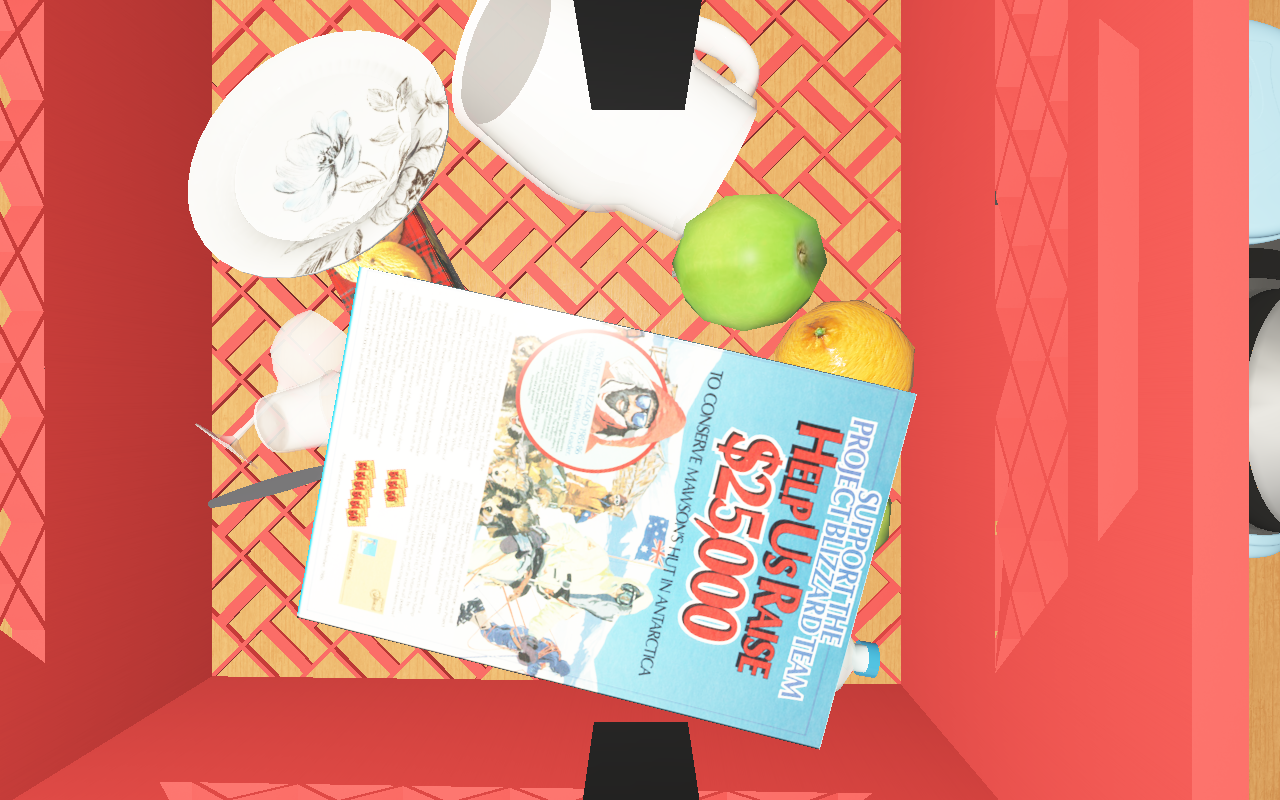
Objects in the scene:
carafe
water bottle
apple
apple
orange
orange
plate
jam jar
cereal box